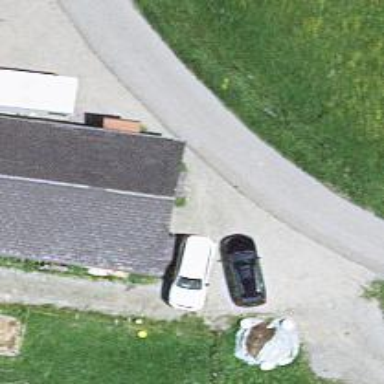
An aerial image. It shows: Farm shop.